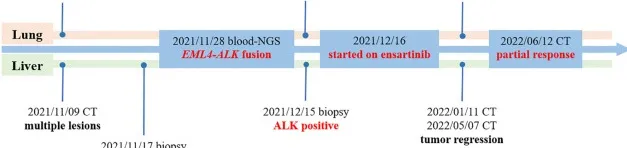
Changes in imaging throughout the treatment period. (I) Timeline of treatment process. Red arrow: the location of the tumor lesion.
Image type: chart (chart)